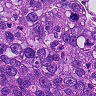
Metastatic tissue present: yes